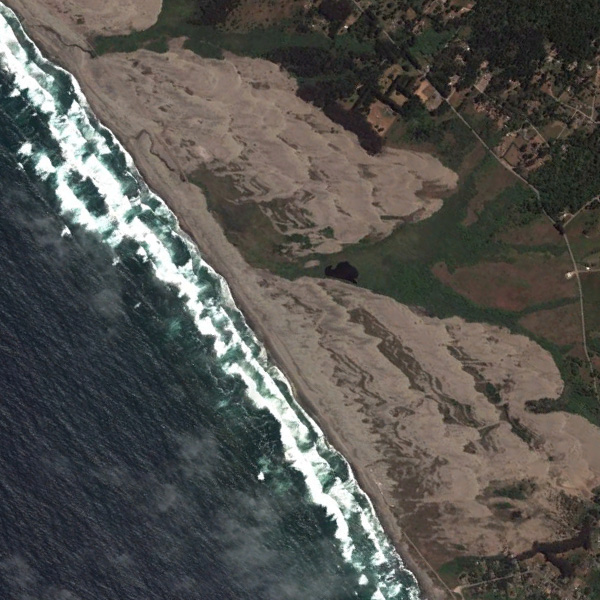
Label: Beach